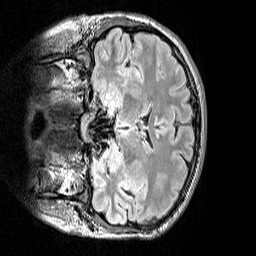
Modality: FLAIR
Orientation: coronal
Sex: female
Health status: ill
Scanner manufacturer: siemens
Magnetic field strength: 3 T
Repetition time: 5 s
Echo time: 0.388 s